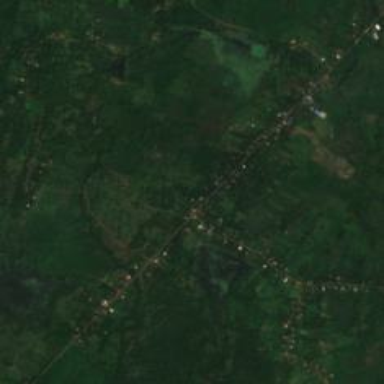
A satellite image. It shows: Village area.